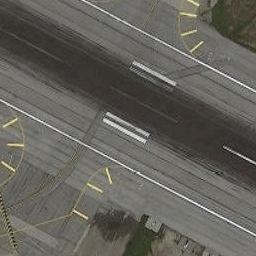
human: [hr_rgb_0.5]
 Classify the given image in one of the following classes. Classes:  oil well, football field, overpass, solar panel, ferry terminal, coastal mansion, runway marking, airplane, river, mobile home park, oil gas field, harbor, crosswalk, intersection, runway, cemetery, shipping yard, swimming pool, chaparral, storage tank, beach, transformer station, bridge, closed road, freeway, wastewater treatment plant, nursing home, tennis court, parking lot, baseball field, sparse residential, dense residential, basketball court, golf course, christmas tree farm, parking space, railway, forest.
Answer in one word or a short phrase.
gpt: runway